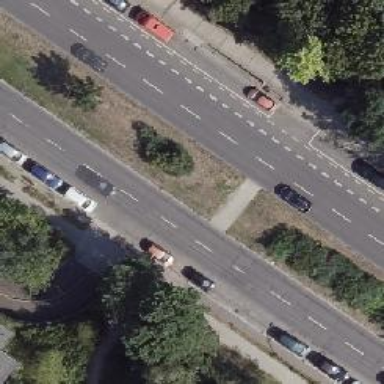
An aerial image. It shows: Unmarked footway crossing with pedestrian island.